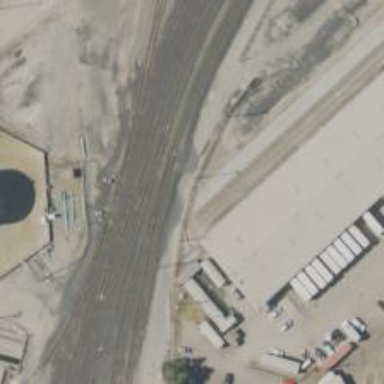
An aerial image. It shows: View of railway yard.